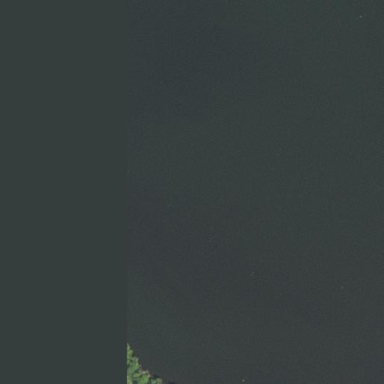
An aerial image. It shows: Lake with natural water.